Question: I've a text in side heading with multiple lines. Want the spacing the two lines to increase, so I set a line-height. When I do this, not only does it increase space between the two lines, it also increases spacing above the first line (and maybe below the second). How can I increase spacing between the two lines only, without increasing above and below.
I know it's a behavior of 'Line-height'. but just curious if there is any good solution for this.
Jsfiddle: <URL>

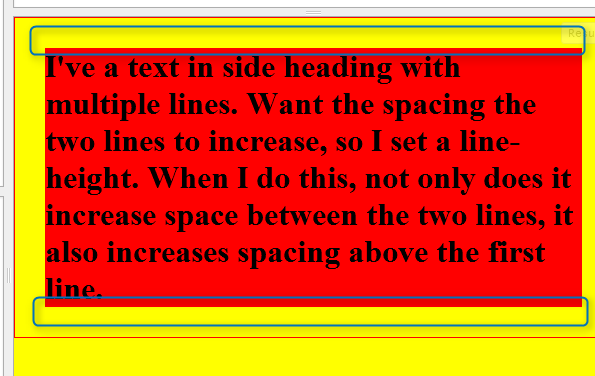
Answer: You can use negative margins for this, although there is something to keep in mind:
'line-height' is a funny thing. According to <URL> it doesn't specify the line-height but the minimum height of line-blocks:
> On a block container element whose content is composed of inline-level elements, 'line-height' specifies the height of line boxes within the element. The minimum height consists of a minimum height above the baseline and a minimum depth below it, exactly as if each line box starts with a zero-width inline box with the element's font and line height properties. We call that imaginary box a "strut." (The name is inspired by TeX.).
A line box is defined in <URL>:
> In an inline formatting context, boxes are laid out horizontally, one after the other, beginning at the top of a containing block. Horizontal margins, borders, and padding are respected between these boxes. The boxes may be aligned vertically in different ways: their bottoms or tops may be aligned, or the baselines of text within them may be aligned. The rectangular area that contains the boxes that form a line is called a
This doesn't change in <URL>, at least if you don't change the 'line-stacking'. However, there is no property which targets your problem directly: you can't change the 'line-height' of the '::first-line', it will always get applied.
That said, use negative margins for the time being. Even better, wrap your elements in a generic container. By using ':first-child' and ':last-child' you can add as many elements as you like.
### Example
'''
<div>
<h1>I've a text in side heading with multiple lines. Want the spacing the two lines to increase, so I set a line-height. When I do this, not only does it increase space between the two lines, it also increases spacing above the first line.</h1>
<h1>I've a text in side heading with multiple lines. Want the spacing the two lines to increase, so I set a line-height. When I do this, not only does it increase space between the two lines, it also increases spacing above the first line.</h1>
</div>
'''
'''
body {padding:30px;background:yellow;border:1px solid red;margin:0}
div{background:red;margin:0;padding:0;border:1px solid green;}
h1{line-height:2em;}
div > h1:first-child{
margin-top:-.25em;
}
div > h1:last-child{
margin-bottom:-.25em;
}
'''